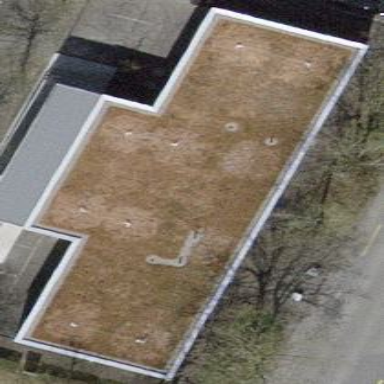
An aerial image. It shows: Kindergarten building.